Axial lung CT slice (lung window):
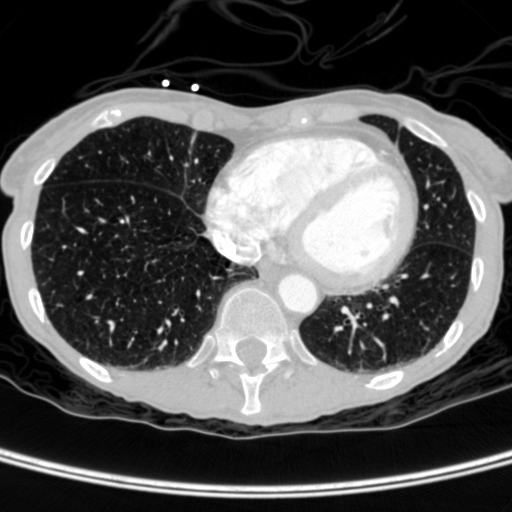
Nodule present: no